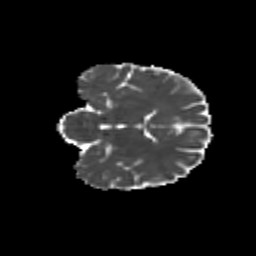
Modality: MD
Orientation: coronal
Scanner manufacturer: siemens
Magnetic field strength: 3 T
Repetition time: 9.2 s
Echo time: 0.084 s